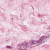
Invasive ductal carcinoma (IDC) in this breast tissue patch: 0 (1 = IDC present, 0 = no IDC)